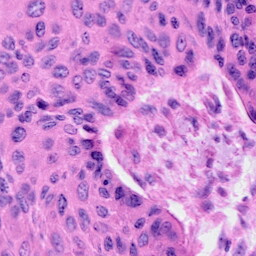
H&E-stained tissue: Cervix